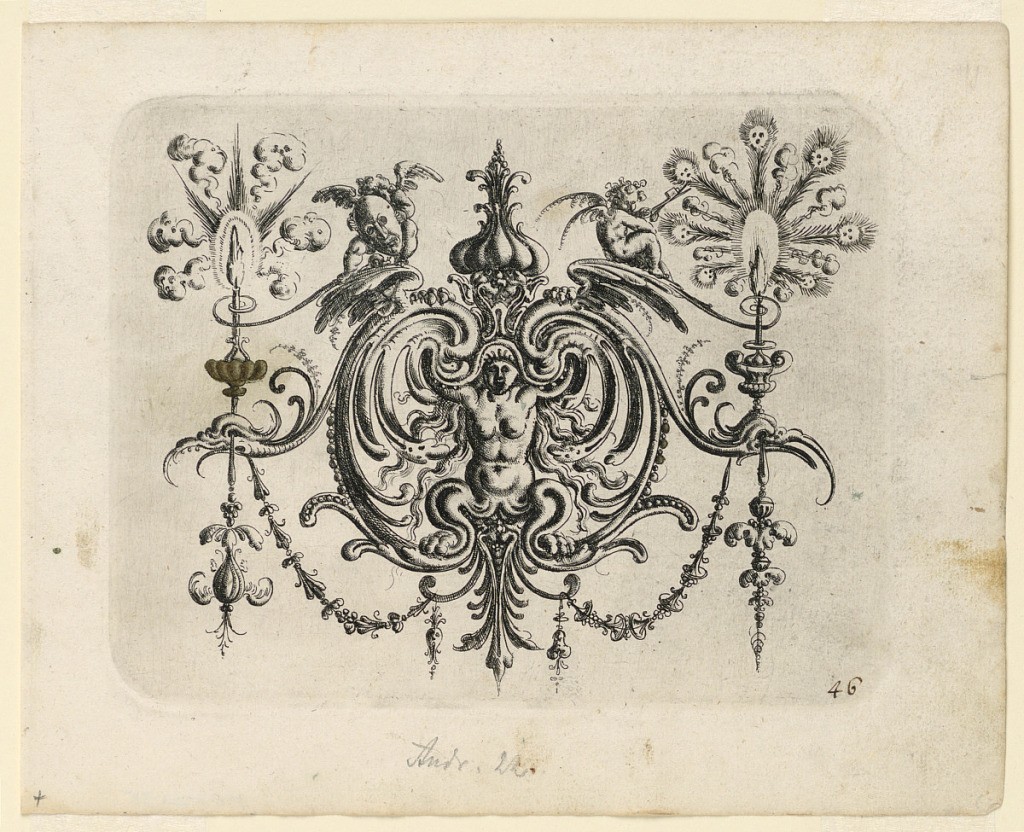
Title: Plate 46, from Neüw Grotteßken Buch (New Grotesque Book)
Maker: Christoph Jamnitzer, German, 1563 - 1618
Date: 1610
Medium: Engraving on laid paper
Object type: Print
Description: Ornamental cartouche composed of auricular, cartilage-like forms with a winged, turbaned man with bird legs and wings for arms. Above, two fantastic beasts hold garlands, and at either side, dragons.